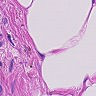
Metastatic tissue present: no